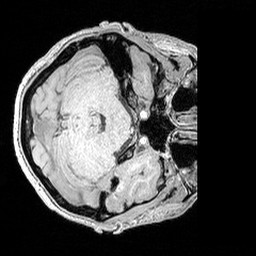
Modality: MP2RAGE
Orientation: axial
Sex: male
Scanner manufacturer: siemens
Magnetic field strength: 3 T
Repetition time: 5 s
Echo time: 0.00292 s